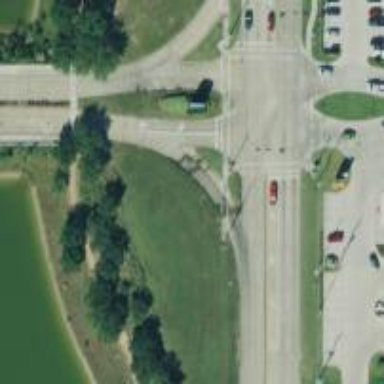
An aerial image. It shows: Crossing on the road.